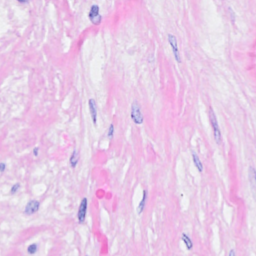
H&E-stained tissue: Breast